Field crop: maize
Growth stage: 2
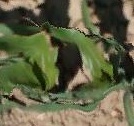
Species: maize